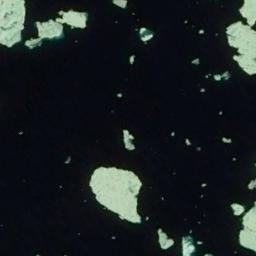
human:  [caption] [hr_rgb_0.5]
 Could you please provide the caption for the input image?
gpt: Sparse ice cubes of various sizes float on the blue sea .

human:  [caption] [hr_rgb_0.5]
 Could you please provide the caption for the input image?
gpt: Several pieces of sea ice of different sizes float in the deep blue sea .

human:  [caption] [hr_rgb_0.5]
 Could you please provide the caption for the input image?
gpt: There are different shapes of sea ice .

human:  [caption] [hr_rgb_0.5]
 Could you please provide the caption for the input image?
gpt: There are many ice on the dark green sea .

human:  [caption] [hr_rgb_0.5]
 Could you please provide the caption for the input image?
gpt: There are some pieces of sea ice .